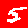
Digit: 5